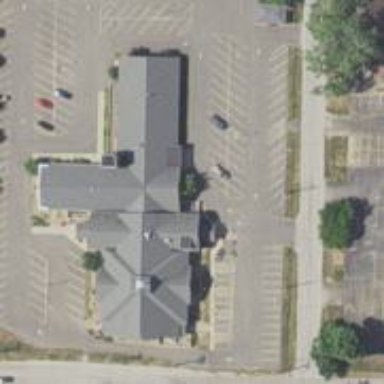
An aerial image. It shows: Beautiful church building.